七年级 · 算术
如图所示的运算程序中, 若开始输入 $x$ 的值为 2 , 则第 2022 次输出的结果是 ( )

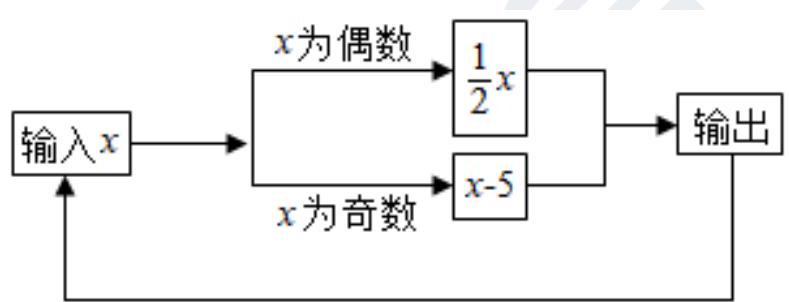
A. -6
B. -3
C. -8
D. -2
答案: B
解析:

【分析】

本题考查代数式求值, 数字的变化规律, 能够通过所给条件, 探索出输出数的规律是解题的关键.

分别求出第1次, 第 2 次, 第 3 次, 第 4 次, 第5次, 第 6 次, 第7次的结果, 从第8次开始, 结果开始循环, 每输入6次结果循环一次; 所以第2022次输出的结果与第 2 次输出的结果相同, 即可求解.

【解答】

解: (1)当 $x=2$ 时, 输出为 $\frac{1}{2} \times 2=1$,

(2)当 $x=1$ 时, 输出为 $1-5=-4$,

(3) 当 $x=-4$ 时, 输出为 $\frac{1}{2} \times(-4)=-2$,

(4) 当 $x=-2$ 时, 输出为 $\frac{1}{2} \times(-2)=-1$,

(5) 当 $x=-1$ 时, 输出为 $-1-5=-6$,

(6)当 $x=-6$ 时, 输出结果为 $\frac{1}{2} \times(-6)=-3$,

(7) 当 $x=-3$ 时, 输出为 $-3-5=-8$;

(8)当 $x=-8$ 时, 输出为 $\frac{1}{2} \times(-8)=-4$;

由此可知, 从第 2 次开始, 输出的结果是以 $-4,-2,-1,-6,-3,-8$ 循环往复的,

因为 $(2022-1) \div 6=336 \ldots \ldots 5$
$\therefore$ 第 2022 次输出结果和第 6 次结果相同, 即为 -